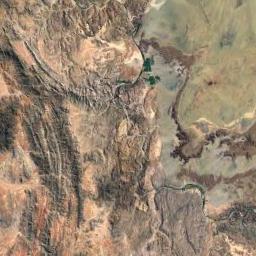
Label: mountain